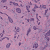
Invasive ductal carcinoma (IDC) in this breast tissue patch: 1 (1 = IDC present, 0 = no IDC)